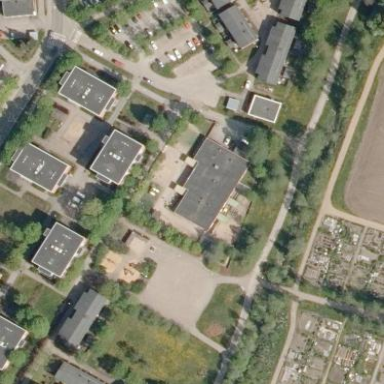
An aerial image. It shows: Kindergarten.